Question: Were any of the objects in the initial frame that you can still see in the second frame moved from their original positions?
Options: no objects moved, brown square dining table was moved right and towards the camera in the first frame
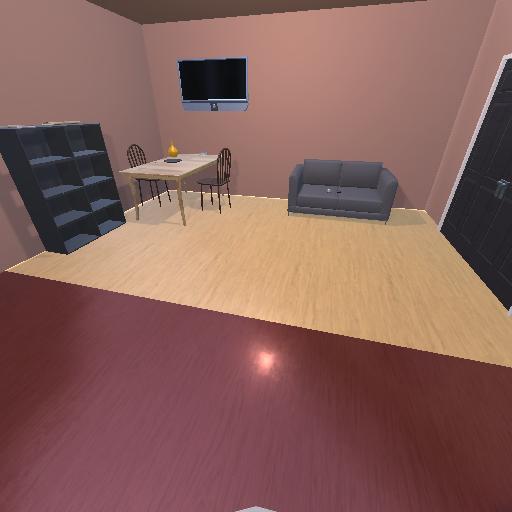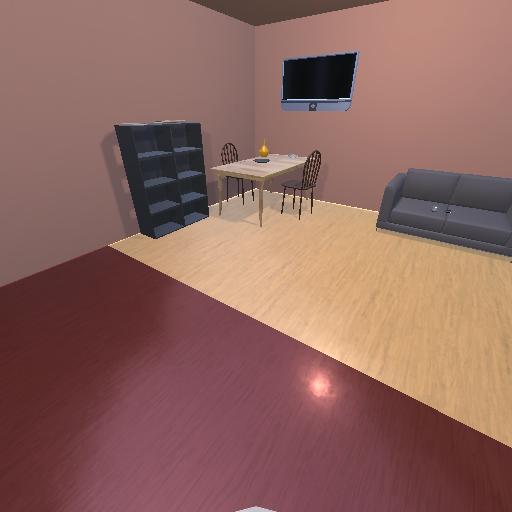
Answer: no objects moved